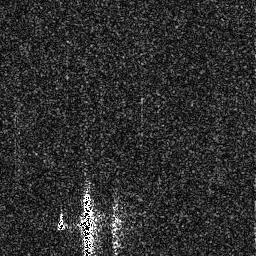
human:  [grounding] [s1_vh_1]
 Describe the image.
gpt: In the satellite image, there is  <ref>1 medium ship </ref> <box>[[29, 73, 37, 99, 0]]</box> located at bottom.